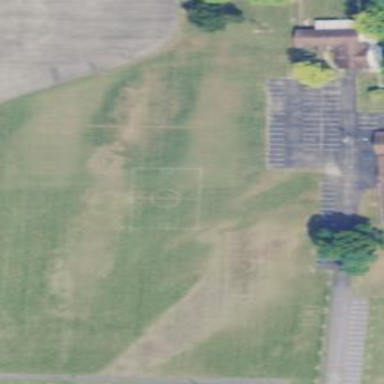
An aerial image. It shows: Soccer pitch for leisure land activities.